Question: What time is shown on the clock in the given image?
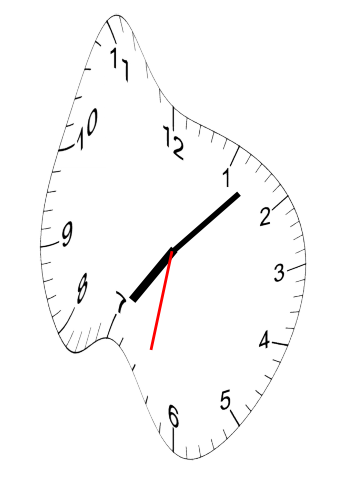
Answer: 07:07:32